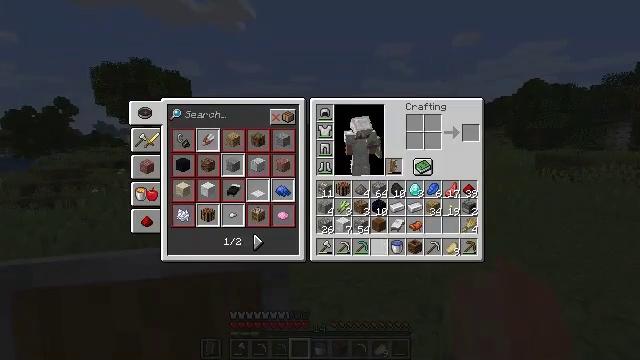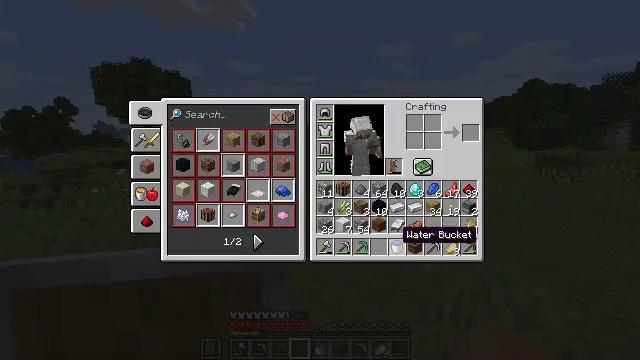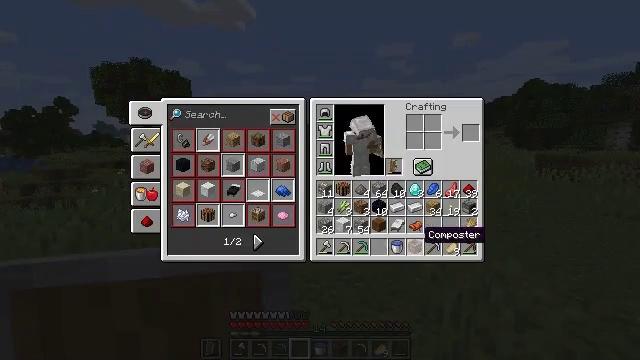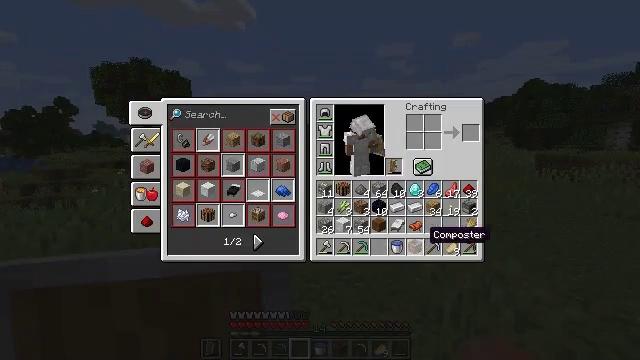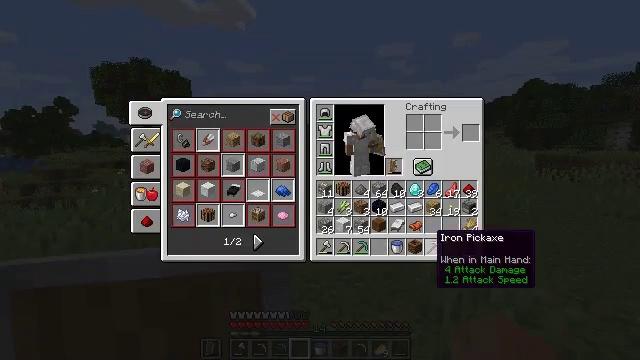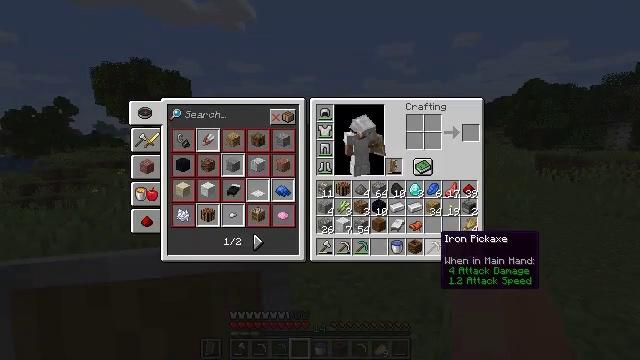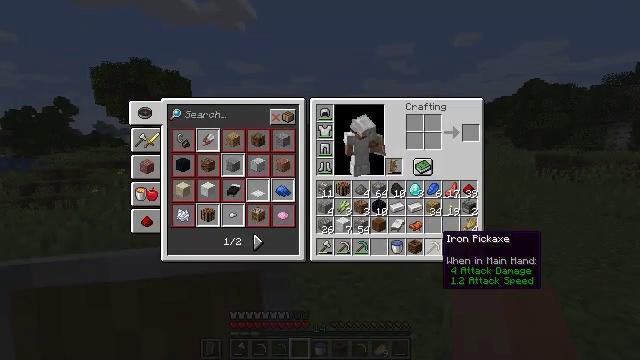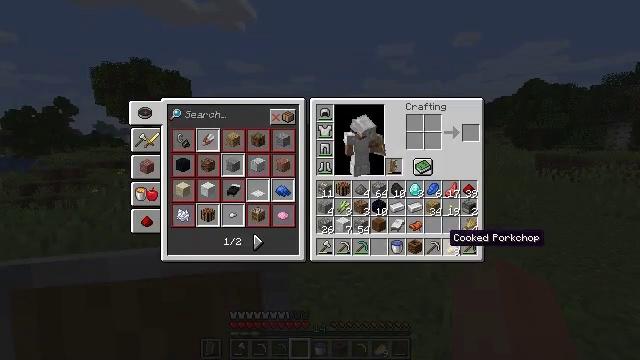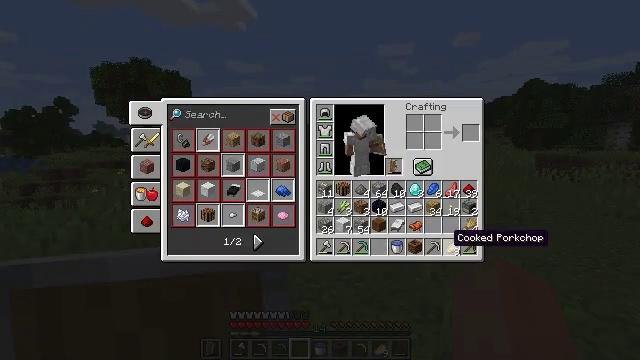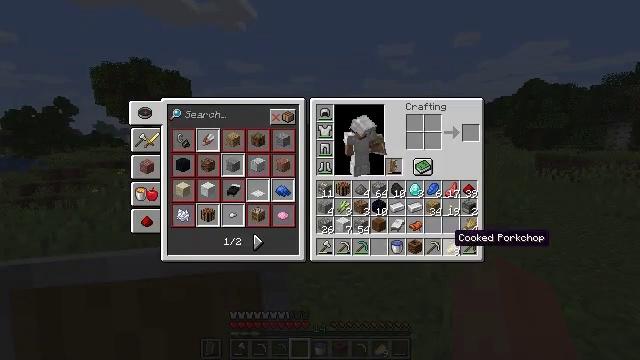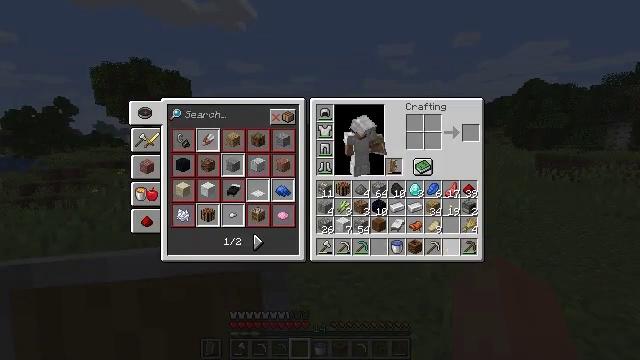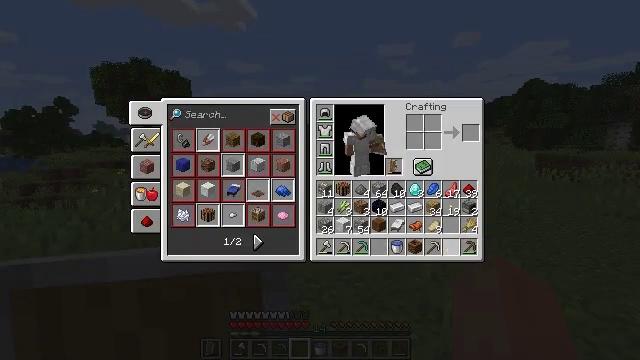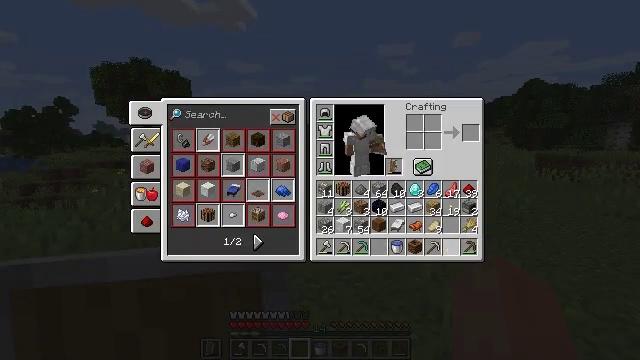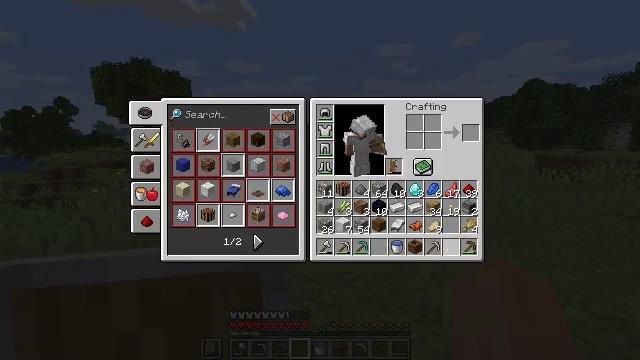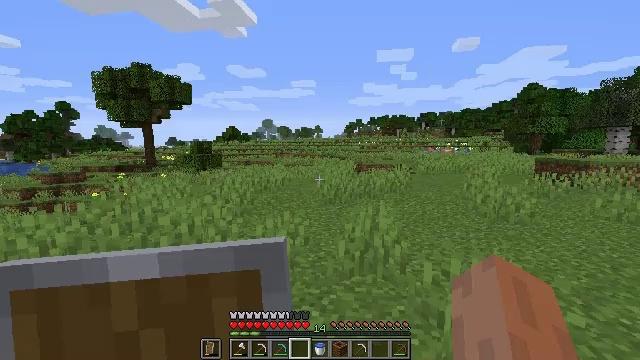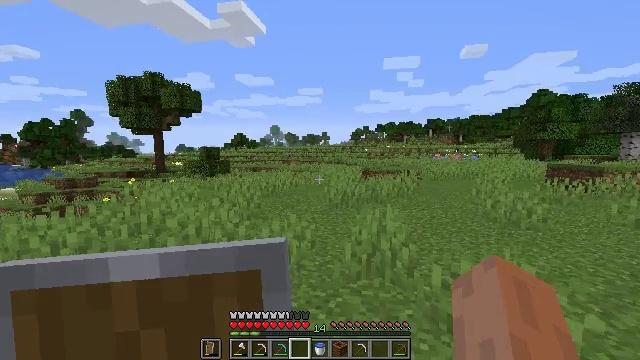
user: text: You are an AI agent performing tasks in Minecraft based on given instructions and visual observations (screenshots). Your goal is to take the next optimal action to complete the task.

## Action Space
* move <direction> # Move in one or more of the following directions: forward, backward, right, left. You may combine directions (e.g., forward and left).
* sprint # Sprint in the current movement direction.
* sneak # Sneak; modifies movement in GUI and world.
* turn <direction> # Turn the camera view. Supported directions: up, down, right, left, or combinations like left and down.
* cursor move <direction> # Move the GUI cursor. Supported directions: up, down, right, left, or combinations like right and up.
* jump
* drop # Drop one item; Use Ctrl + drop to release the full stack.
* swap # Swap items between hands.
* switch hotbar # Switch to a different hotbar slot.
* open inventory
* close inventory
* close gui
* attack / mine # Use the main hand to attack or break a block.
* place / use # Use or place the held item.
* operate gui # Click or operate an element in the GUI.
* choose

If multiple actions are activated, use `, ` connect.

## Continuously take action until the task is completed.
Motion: motion action
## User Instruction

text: Drop a cooked porkchop.
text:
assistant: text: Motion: sneak, cursor move right, operate gui
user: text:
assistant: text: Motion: sneak, cursor move right
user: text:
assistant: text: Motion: sneak
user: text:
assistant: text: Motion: sneak, cursor move right
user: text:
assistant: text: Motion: sneak
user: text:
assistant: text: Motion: sneak
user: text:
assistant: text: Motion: sneak, cursor move right
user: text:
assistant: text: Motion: sneak
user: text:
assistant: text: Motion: sneak
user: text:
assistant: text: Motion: sneak, operate gui
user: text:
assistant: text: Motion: sneak, operate gui
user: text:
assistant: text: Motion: sneak, operate gui
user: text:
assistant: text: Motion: sneak
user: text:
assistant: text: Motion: sneak, close inventory
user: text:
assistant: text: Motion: sneak, turn left and up, close inventory
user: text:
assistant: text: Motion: close inventory
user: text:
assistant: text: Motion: move forward
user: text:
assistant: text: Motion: move forward, turn left
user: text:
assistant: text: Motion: move forward, sprint
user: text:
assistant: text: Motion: move forward, sprint
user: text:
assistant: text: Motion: move forward, sprint
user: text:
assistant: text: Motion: move forward, sprint
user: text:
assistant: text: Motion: move forward, sprint
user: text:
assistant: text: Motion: move forward, sprint, turn right
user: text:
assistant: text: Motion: move forward, sprint, turn right
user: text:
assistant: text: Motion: move forward, turn right, open inventory
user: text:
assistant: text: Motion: move forward, open inventory
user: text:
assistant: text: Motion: open inventory
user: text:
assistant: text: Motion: cursor move right, open inventory
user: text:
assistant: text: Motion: sneak, cursor move right and down